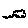
Label: cloud